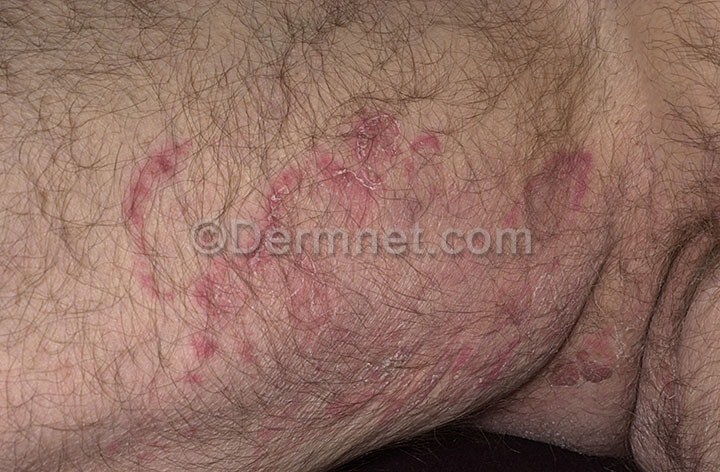
Disease: Tinea Ringworm Candidiasis and other Fungal Infections